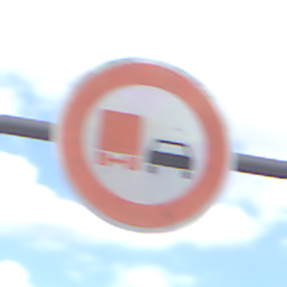
Verkehrszeichen: UeberholverbotKraftfahrzeuge
Umgebung: Outdoor, Nature
Tageszeit: Midday
Wetter: PartlyCloudy
Licht: Natural
Jahreszeit: NotSpecified
Kontrast: LowContrast